Question: I am creating progress view by using CALayer by following
Header class
'''
#import <UIKit/UIKit.h>
#import <QuartzCore/QuartzCore.h>
@interface ProgressBar : UIView
@property (strong, nonatomic) CALayer *subLayer;
@property (nonatomic) CGFloat progress;
@end
'''
Implementation class
'''
@implementation ProgressBar
- (id)initWithFrame:(CGRect)frame
{
self = [super initWithFrame:frame];
if (self) {
self.progress = 0;
self.backgroundColor = [UIColor whiteColor];
self.subLayer = [CALayer layer];
self.subLayer.frame = self.bounds;
self.subLayer.backgroundColor = [UIColor orangeColor].CGColor;
[self.layer addSublayer:self.subLayer];
}
return self;
}
- (void)setProgress:(CGFloat)value {
NSLog(@"what is going on here");
if (self.progress != value) {
self.progress = value;
[self setNeedsLayout];
}
}
- (void)layoutSubviews {
CGRect rect = [self.subLayer frame];
rect.size.width = CGRectGetWidth([self bounds]) * self.progress;
[self.subLayer setFrame:rect];
}
'''
In my viewcontroller, I am doing
'''
@implementation ViewController
- (void)viewDidLoad
{
[super viewDidLoad];
// Do any additional setup after loading the view, typically from a nib.
self.pBar = [[ProgressBar alloc] initWithFrame:CGRectMake(0, 50, 320, 10)];
[self.view addSubview:self.pBar];
}
- (void)didReceiveMemoryWarning
{
[super didReceiveMemoryWarning];
// Dispose of any resources that can be recreated.
}
- (IBAction)click:(id)sender {
[self.pBar setProgress:.8];
}
'''
When '(IBAction)click' is fired, I am getting into the infinitive loop like the picture below

Does anyone know what I am getting into this loop. Please advice me on this issue. Thanks
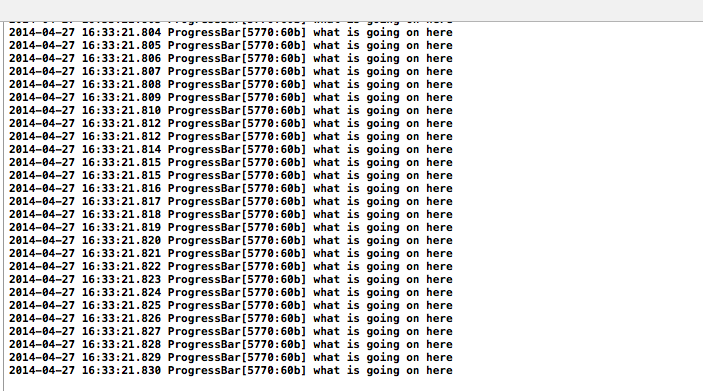
Answer: The problem is that your 'setProgress:' method calls the 'setProgress:' method - recursion.
'''
- (void)setProgress:(CGFloat)value {
NSLog(@"what is going on here");
if (self.progress != value) {
self.progress = value; // <-- This calls [self setProgress:value]
[self setNeedsLayout];
}
}
'''
Change the bad line to:
'''
_progress = value;
'''
Setting the ivar directly is always required when you implement the setter method of a property.